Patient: sex M, age 51
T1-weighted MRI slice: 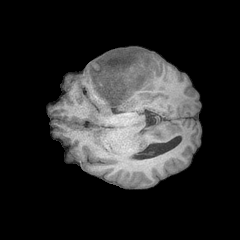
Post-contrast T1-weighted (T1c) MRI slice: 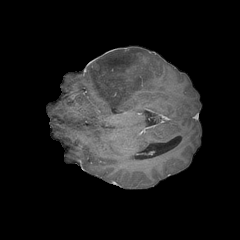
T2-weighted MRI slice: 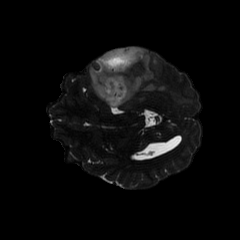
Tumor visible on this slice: yes
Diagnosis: Astrocytoma, IDH-mutant
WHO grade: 4